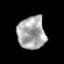
Tissue: prostate
Cell type: Epithelial cells
Senescence score: 0.3223
Nuclear area (px): 906
Mean DAPI intensity: 166.481